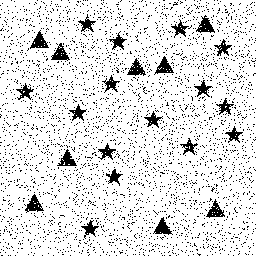
Squares: 0
Triangles: 9
Stars: 15
Total shapes: 24